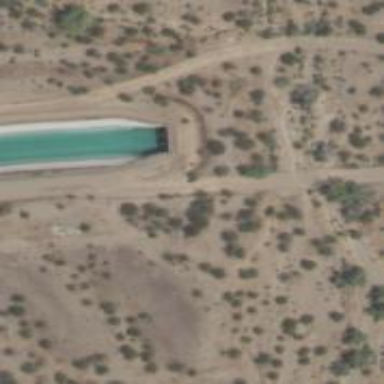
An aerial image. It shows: Canal tunnel known as culvert. It is type of water feature.